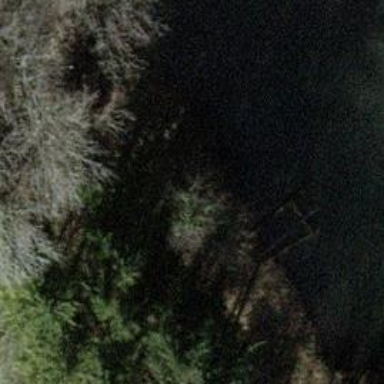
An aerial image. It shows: Peaceful pond surrounded by nature.